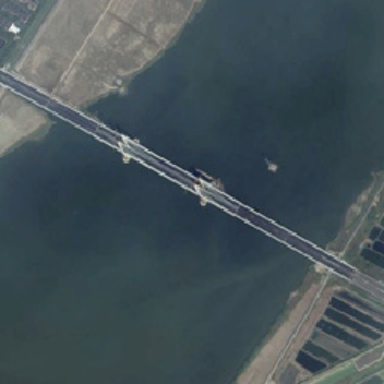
The suspension bridge across the brod river .